Question: So when I use graphviz dot to create a simple graph is works entirely as expected, this code:
'''
digraph simple {
"<PHONE>"-> "123123"
"123123" -> "adsagj"
}
'''
Creates this image:

As expected but for some reason when I use the following code:
'''
digraph json_data {
graph [bgcolor=white]
"4d990f29-cd09-44ab-8ff2-87f9a0bebe86" [label="10811"]
"c4bffbf7-d258-4b5c-b87b-6a8bc861295d" [label="10810"]
"8f86a5cc-8a0a-4380-91f5-2ab754ab9711" [label="10809"]
"d77e4d0f-673c-4ac4-8411-ab7cc8ee840a" [label="10808"]
"8e4d4f32-2689-4e3e-991b-95319d84ef8a" [label="10807"]
"19998f18-4e0d-4060-8a3f-c66a6bb9ac22" [label="10806"]
"e3ccf1ec-5aa6-4cd5-a66f-1c0b629093e5" [label="10805"]
"8f7ac128-a046-43e7-ab51-c1214734a0c0" [label="10804"]
"f7579872-4a5c-4594-937f-b264542d6637" [label="10803"]
"38d04ed2-ea78-4c35-8265-76a58d71e3b5" [label="10802"]
"e6ffca19-6b61-426e-8f8e-f8df40ccf4cd" [label="10801"]
"bd120709-a05b-4e9c-a23e-67b656579327" [label="10800"]
"820c6728-30c5-4d9f-bbe0-f772fa2d4b2e" [label="10799"]
"3a54534d-b229-4db5-89be-f6402aaf5a9b" [label="10798"]
"5c08b7d4-faa0-45d1-8dad-e9bd2c7ef051" [label="10797"]
"b864bd1b-60ca-46a6-a1da-1ea189fef441" [label="10750"]
"45c73173-a40e-4cbe-b673-a6ae80f2df9f" [label="10746"]
"432c7e91-997a-46d8-a8f8-3298a7f7df58" [label="10740"]
"4b450007-ad7a-4d7b-9df3-c082b80b00ca" [label="10739"]
"13d9629e-f56f-4b47-bc99-376ecb14b076" [label="10729"]
"c837a0a7-78d1-40ac-bf43-7868f0ff3957" [label="10728"]
"a8cbc679-d6e8-4c6c-b715-cf8d7d23c555" [label="10663"]
"40659aaf-fe64-42fc-ae94-9987ffb3b686" [label="10619"]
"0de017a7-4ef4-495d-bee0-efaba0b4da02" [label="10618"]
"4356074e-b446-474a-89e7-e93cc158d24e" [label="10617"]
"6d517284-8254-4f10-ab98-2dea61c8d04f" [label="10568"]
"c4727989-fc6e-4212-aa63-2efdd7f1d51e" [label="10567"]
"fa4565ee-59d5-4af2-b9bd-c1632d2a6c6c" [label="10564"]
"f2b95876-df48-49e4-8f88-9e32674c33a0" [label="10400"]
"2ce72a20-14b8-41f1-b21f-47a7681c6276" [label="10368"]
"93a23f0d-c8b4-4a95-9f62-4502e42d87fc" [label="10335"]
"a44919e5-8860-4e67-8c53-42e5d439c58e" [label="10300"]
"2f4a908a-8269-4247-b374-729eac540269" [label="10299"]
"db25cc7b-ab41-4389-a8dd-cb294b504fdd" [label="10221"]
"7dd1a130-6c0f-475a-b432-562a0e338839" [label="10079"]
"85d507d8-0c2f-413d-a0db-ceeaf5569adb" [label="9660"]
"bbbc9a61-e2b2-4f6e-91cd-d46ae14b71fc" [label="9642"]
"83071b03-286a-4dd5-8f95-ccac1694d809" [label="9641"]
"1ac8fea0-791e-4d5b-9db5-095d1c1fee82" [label="9639"]
"3846ee3e-36d1-495c-9adc-088c715c257d" [label="9635"]
"c7b64c7b-c451-4d5b-905c-e465201905ef" [label="9601"]
"c0b71383-6ab0-4786-90d7-4d50588df620" [label="9245"]
"9bc5c5f2-e45f-4ae8-817e-2e2a84d63d6e" [label="9229"]
"ec25527a-f1cb-4827-896f-229fb135af50" [label="9206"]
"30e0cc04-69bf-4a98-b5b7-ad102851a539" [label="9035"]
"fb573682-cf5f-4867-a40c-d151cb2dd5fd" [label="8942"]
"20fc5d12-f614-49e8-9836-9890bb3f7a37" [label="8941"]
"5f0c0a21-cc3c-47d3-a143-a540b8f2681a" [label="8940"]
"a95a4daf-8b24-4e30-9a44-85b800e75bff" [label="8911"]
"a20078e8-1df2-42a3-8f8c-bc5b821dd2a5" [label="8898"]
"2c0c4fc1-3b3e-4a4e-aa7e-9f39c0302031" [label="8897"]
"5224aa2b-5969-4433-97cb-0cfa0c5a5110" [label="8894"]
"72233b5c-bf90-479f-9ede-8b8a6e921130" [label="8682"]
"c9a96a2f-b6b7-4235-a131-b76489d6e230" [label="8600"]
"2abf0a74-85ab-49eb-85bd-8429ec4d3bca" [label="8597"]
"b5e4c5e3-bcc1-4620-9739-9a0a10915ac2" [label="8596"]
"02b3d381-cf40-42ff-8a4e-67afaa049e2d" [label="8595"]
"d58124c5-534d-4789-b6c3-8148f970b03f" [label="8594"]
"25dfee0c-8686-4150-8f8e-ddb766f8fa11" [label="8593"]
"5586a6e8-568c-466c-a3d0-88994b493b37" [label="8592"]
"3e7781f4-5a64-4c49-be15-659669f51052" [label="8591"]
"a1d06b37-6248-4756-80be-5cce023254a8" [label="8590"]
"85b6d1ed-0458-46bc-8130-7f30a2fe6038" [label="8589"]
"26f13b51-483f-4053-b2a0-a89e6c7dc181" [label="8588"]
"22b6e967-70a7-4995-bee8-fa56babac7ac" [label="8587"]
"76aa7f44-cdb8-4641-bcf0-627fdea8b8f8" [label="8586"]
"32889ff2-3761-4885-a088-fd9c9d82f235" [label="8585"]
"47e0d907-34d2-4257-ad81-9faf89fe3e59" [label="8542"]
"5ba6cd5e-0138-49f3-a874-52b09263d57c" [label="8527"]
"3dd16fdb-79c1-47e4-94e1-db4bf3e69e72" [label="8377"]
"6cc95bb2-47d9-437d-b4d6-91e37eb765f4" [label="6373"]
"3322a081-0b4f-4241-992a-044614ab260c" [label="6372"]
"0f79d52a-3785-4f17-8732-3d958af0b98e" [label="6371"]
"916d3373-19c5-4159-9115-7982c218dfb6" [label="6370"]
"ee98f049-2a1f-468c-8f16-be9ca7d21d87" [label="6369"]
"d85211ca-bd8e-4203-a046-644835033e54" [label="6367"]
"e132a55c-f561-43a5-8584-47f3611bbf53" [label="6366"]
"b3ea090c-c534-4efa-802b-758f61c48fdb" [label="6365"]
"b9694ce4-04b0-4964-a65d-ead392830ad4" [label="6364"]
"d4b29e8e-a781-41f5-9e71-11029e12b157" [label="6362"]
"0e80a296-e282-415c-a136-adb4ab285259" [label="6360"]
"50ff3b85-f711-4eba-af67-7e4dfb8467bd" [label="6353"]
"77db6307-f2ef-4854-86af-c23a2459febc" [label="6352"]
"0a0ca52d-d2ba-4da2-8a0c-47f43af8bdd1" [label="6351"]
"e60af8ef-0416-46b1-8a28-16fdf8b10a35" [label="6350"]
"b4c59220-b3c4-471d-8fca-38daaffbd8b7" [label="6349"]
"7f64a959-37ba-4fe0-9990-968fd34e076b" [label="6348"]
"9291e7df-b044-4615-b816-1f964ce4f574" [label="6347"]
"474ef404-ed96-4226-a080-6496a600fbdc" [label="6209"]
"fe11be3f-fef2-4760-ad99-8e323f01748d" [label="6208"]
"4cccf502-fe34-4c68-94fb-dfa25fc34b90" [label="6207"]
"611d41f6-6540-4dec-95b6-fb21dc4e14a1" [label="6206"]
"d21e0d43-7595-41dd-bdc9-3984b1e2e0ef" [label="6205"]
"0da13c61-7759-4b48-951a-bcea048fad77" [label="6204"]
"0e8b0fcd-5fec-4aac-b65c-6e391bf7bfd1" [label="6203"]
"dd0340d5-c0d5-40a6-a988-d7204ec6e783" [label="6202"]
"940955cf-7bb8-497d-aea2-6e5d841b7fb1" [label="6200"]
"f8bd4edb-8a09-4912-8edb-f14f368ef7c2" [label="6197"]
"2322f347-7153-437a-843a-8f10a4e57e1b" [label="6193"]
"10876c73-aef9-40ff-b5dd-259a4ce47292" [label="6191"]
"ebb6349e-5432-4d0d-9101-e3d19d584a2c" [label="6190"]
"216eaafa-5d84-4744-989e-7d9558314dca" [label="6189"]
"9eeca7f7-ab14-4e38-8d64-8b9d54dff3f6" [label="6188"]
"aecd60a1-436a-42c3-bdc8-227547e48ba5" [label="6187"]
"77cad941-30ac-4b81-ad4a-4409f1da21ed" [label="6151"]
"6e4639ef-8e6f-427f-a417-c344d736c27b" [label="6111"]
"390ae27c-34de-49dd-b162-7bf898f3a44d" [label="6110"]
"f93323bd-dc69-4f83-b920-0aad440339d5" [label="6108"]
"864aa807-e56c-4aa2-93d6-1612710f2028" [label="6107"]
"c8287fa1-e950-402e-aa8f-83995f3d44b6" [label="5587"]
"825d4f6c-15dc-4be1-9318-a802d3f6bf12" [label="5475"]
"eff5b030-606c-4dfa-8bb0-8fe92cd525df" [label="5474"]
"f9d9e5b1-07da-44d4-934d-e88f53fc40f7" [label="5473"]
"70e957b9-8f41-4b52-9480-ce3af6a3009b" [label="5472"]
"09f4d03b-a1b3-4ed4-95c4-c62d9690982f" [label="5470"]
"de83aa71-3a24-4d7a-8ca2-661a5d942c43" [label="5469"]
"723ec621-ff8c-40ca-8efc-021dee4c4ef9" [label="5468"]
"4a0ef549-0236-4a38-b32c-4769d25e5646" [label="5467"]
"daf8022f-ae83-4336-98aa-0ace0a033243" [label="5464"]
"31c30892-de23-41ae-a580-ea4dba7ee057" [label="5463"]
"0a8b61ad-a068-4f75-8993-227149af0a57" [label="5439"]
"c771b13f-cb34-42af-b8cd-44bcd600c777" [label="5292"]
"adc7c5fc-e529-4141-a3f6-7a660f80a69f" [label="5080"]
"cd9807ad-38bf-4738-9807-0854d5bdc3d9" [label="5069"]
"fee9052b-7c71-4323-9fba-adeb2f32fdcf" [label="4991"]
"bda49732-7b5e-45ee-a38b-d6a0cb39fdde" [label="4095"]
"b2a5fab8-c92d-4b88-9283-b8432841aa87" [label="4049"]
"9983c8a8-6ef4-47e6-ae00-9f43dcdf5eeb" [label="4041"]
"24fac911-fae6-48c0-8498-78a7c97a83ad" [label="4034"]
"81190b5c-ab3a-41e8-935c-ac035710f90e" [label="4033"]
"2e28a740-7991-4cfe-8ed0-9d95c8181e29" [label="4027"]
"c3f7aceb-9004-4d9f-a719-077d3e614590" [label="4026"]
"8912e27a-6c17-46ca-b01b-219711dd1505" [label="4025"]
"b7bd2585-368e-4aa6-a512-c6a358f86af1" [label="4019"]
"9a7e1e7e-85d0-435e-8794-882679db10ce" [label="4014"]
"e853d0ac-9b8a-4e74-a6c8-1ccad3044c33" [label="4013"]
"2519b2bb-457b-4999-8789-7329cfa0f5a7" [label="4012"]
"442913d6-7af5-42d2-8dd1-63dad14efb09" [label="4011"]
"a35844d3-a419-4184-afe7-d12ab058b8db" [label="4010"]
"8e842d52-141d-481f-a5ab-3baff04a1cf9" [label="4009"]
"55b8b591-40e6-4aed-aae9-3a9489cd806f" [label="4008"]
"dfc9cfc1-f190-4fd1-bd17-780413863a17" [label="4007"]
"98c3d5b1-faf0-462c-b9f5-0ae3d530e694" [label="4006"]
"2eb027f5-ec2e-4cf2-9faa-ecb1d36875a6" [label="4005"]
"0eafc340-6753-410f-99c4-9058ee1c2451" [label="4004"]
"c01fac09-cd8f-4903-afd1-671f7581f589" [label="4003"]
"f7d6e56a-b6b8-4381-81d6-b06d1a30aa2b" [label="4002"]
"fe7ae8b7-79b8-4605-a08b-a7e2af8a7e14" [label="4001"]
"a4658afb-e92f-4f26-9b85-1ffa087a90f8" [label="4000"]
"1f3dd47c-751d-4154-bb16-cd2d75215ff8" [label="3997"]
"0114080b-d713-4023-b239-7c7dd4187f6b" [label="3996"]
"909c894b-fc1c-4af5-905c-9fc3c9eba137" [label="3995"]
"a3ca5be2-570d-4289-a683-0e10b06b1663" [label="3994"]
"ee1e04bc-6c9e-4a0b-93eb-f612260a84f5" [label="3993"]
"fe620d00-5806-48cf-b401-e43d93450c15" [label="3908"]
"33f9237c-9252-497d-bf4c-817f3c857391" [label="3907"]
"974cc56a-7189-48b0-92b4-d22b950e074e" [label="3906"]
"b9d93d71-7688-4fba-b3cb-342f5d1e0b1b" [label="3905"]
"0e301fec-33cc-4904-aa3f-f67b8bc86f5a" [label="3904"]
"067aec3d-e85b-4358-98da-9e489a74e5c9" [label="3903"]
"bb4e6be1-b9e8-4201-871d-d1b5ad5802f6" [label="3902"]
"db88c2ca-620e-4ffd-9dd5-d511325cea30" [label="3897"]
"c6bf6f2d-676e-42ab-a278-767a15e5e920" [label="3896"]
"eaaa2ba7-7e2f-4b1f-9202-20d35584fa9b" [label="3895"]
"<PHONE>-d03e-4b2b-a181-a20b440c9489" [label="3894"]
"1605342b-bacf-41fb-b58e-fd599bc6153c" [label="3891"]
"f861bf3a-4068-4d1d-b265-a2313cd8ca17" [label="3890"]
"112c245b-b5c8-4fae-98ae-1766c0cb5928" [label="3265"]
"90eee544-ec97-4875-95a1-23949bd8c478" [label="2750"]
"c4bffbf7-d258-4b5c-b87b-6a8bc861295d" -> "3a54534d-b229-4db5-89be-f6402aaf5a9b"
"8f86a5cc-8a0a-4380-91f5-2ab754ab9711" -> "3a54534d-b229-4db5-89be-f6402aaf5a9b"
"d77e4d0f-673c-4ac4-8411-ab7cc8ee840a" -> "3a54534d-b229-4db5-89be-f6402aaf5a9b"
"8e4d4f32-2689-4e3e-991b-95319d84ef8a" -> "3a54534d-b229-4db5-89be-f6402aaf5a9b"
"19998f18-4e0d-4060-8a3f-c66a6bb9ac22" -> "3a54534d-b229-4db5-89be-f6402aaf5a9b"
"e3ccf1ec-5aa6-4cd5-a66f-1c0b629093e5" -> "3a54534d-b229-4db5-89be-f6402aaf5a9b"
"8f7ac128-a046-43e7-ab51-c1214734a0c0" -> "3a54534d-b229-4db5-89be-f6402aaf5a9b"
"f7579872-4a5c-4594-937f-b264542d6637" -> "3a54534d-b229-4db5-89be-f6402aaf5a9b"
"38d04ed2-ea78-4c35-8265-76a58d71e3b5" -> "3a54534d-b229-4db5-89be-f6402aaf5a9b"
"e6ffca19-6b61-426e-8f8e-f8df40ccf4cd" -> "3a54534d-b229-4db5-89be-f6402aaf5a9b"
"bd120709-a05b-4e9c-a23e-67b656579327" -> "3a54534d-b229-4db5-89be-f6402aaf5a9b"
"820c6728-30c5-4d9f-bbe0-f772fa2d4b2e" -> "3a54534d-b229-4db5-89be-f6402aaf5a9b"
"3a54534d-b229-4db5-89be-f6402aaf5a9b" -> "4d990f29-cd09-44ab-8ff2-87f9a0bebe86"
"5c08b7d4-faa0-45d1-8dad-e9bd2c7ef051" -> "3a54534d-b229-4db5-89be-f6402aaf5a9b"
"b864bd1b-60ca-46a6-a1da-1ea189fef441" -> "83071b03-286a-4dd5-8f95-ccac1694d809"
"45c73173-a40e-4cbe-b673-a6ae80f2df9f" -> "83071b03-286a-4dd5-8f95-ccac1694d809"
"432c7e91-997a-46d8-a8f8-3298a7f7df58" -> "83071b03-286a-4dd5-8f95-ccac1694d809"
"4b450007-ad7a-4d7b-9df3-c082b80b00ca" -> "c4727989-fc6e-4212-aa63-2efdd7f1d51e"
"13d9629e-f56f-4b47-bc99-376ecb14b076" -> "c4727989-fc6e-4212-aa63-2efdd7f1d51e"
"c837a0a7-78d1-40ac-bf43-7868f0ff3957" -> "c4727989-fc6e-4212-aa63-2efdd7f1d51e"
"a8cbc679-d6e8-4c6c-b715-cf8d7d23c555" -> "c4727989-fc6e-4212-aa63-2efdd7f1d51e"
"40659aaf-fe64-42fc-ae94-9987ffb3b686" -> "c4727989-fc6e-4212-aa63-2efdd7f1d51e"
"0de017a7-4ef4-495d-bee0-efaba0b4da02" -> "c4727989-fc6e-4212-aa63-2efdd7f1d51e"
"6d517284-8254-4f10-ab98-2dea61c8d04f" -> "83071b03-286a-4dd5-8f95-ccac1694d809"
"c4727989-fc6e-4212-aa63-2efdd7f1d51e" -> "4356074e-b446-474a-89e7-e93cc158d24e"
"fa4565ee-59d5-4af2-b9bd-c1632d2a6c6c" -> "c4727989-fc6e-4212-aa63-2efdd7f1d51e"
"2ce72a20-14b8-41f1-b21f-47a7681c6276" -> "c4727989-fc6e-4212-aa63-2efdd7f1d51e"
"93a23f0d-c8b4-4a95-9f62-4502e42d87fc" -> "83071b03-286a-4dd5-8f95-ccac1694d809"
"a44919e5-8860-4e67-8c53-42e5d439c58e" -> "83071b03-286a-4dd5-8f95-ccac1694d809"
"2f4a908a-8269-4247-b374-729eac540269" -> "83071b03-286a-4dd5-8f95-ccac1694d809"
"db25cc7b-ab41-4389-a8dd-cb294b504fdd" -> "83071b03-286a-4dd5-8f95-ccac1694d809"
"7dd1a130-6c0f-475a-b432-562a0e338839" -> "83071b03-286a-4dd5-8f95-ccac1694d809"
"85d507d8-0c2f-413d-a0db-ceeaf5569adb" -> "c4727989-fc6e-4212-aa63-2efdd7f1d51e"
"bbbc9a61-e2b2-4f6e-91cd-d46ae14b71fc" -> "c4727989-fc6e-4212-aa63-2efdd7f1d51e"
"83071b03-286a-4dd5-8f95-ccac1694d809" -> "f2b95876-df48-49e4-8f88-9e32674c33a0"
"1ac8fea0-791e-4d5b-9db5-095d1c1fee82" -> "c4727989-fc6e-4212-aa63-2efdd7f1d51e"
"3846ee3e-36d1-495c-9adc-088c715c257d" -> "c4727989-fc6e-4212-aa63-2efdd7f1d51e"
"c7b64c7b-c451-4d5b-905c-e465201905ef" -> "c4727989-fc6e-4212-aa63-2efdd7f1d51e"
"c0b71383-6ab0-4786-90d7-4d50588df620" -> "7dd1a130-6c0f-475a-b432-562a0e338839"
"9bc5c5f2-e45f-4ae8-817e-2e2a84d63d6e" -> "83071b03-286a-4dd5-8f95-ccac1694d809"
"ec25527a-f1cb-4827-896f-229fb135af50" -> "83071b03-286a-4dd5-8f95-ccac1694d809"
"30e0cc04-69bf-4a98-b5b7-ad102851a539" -> "c0b71383-6ab0-4786-90d7-4d50588df620"
"fb573682-cf5f-4867-a40c-d151cb2dd5fd" -> "5c08b7d4-faa0-45d1-8dad-e9bd2c7ef051"
"20fc5d12-f614-49e8-9836-9890bb3f7a37" -> "fb573682-cf5f-4867-a40c-d151cb2dd5fd"
"5f0c0a21-cc3c-47d3-a143-a540b8f2681a" -> "83071b03-286a-4dd5-8f95-ccac1694d809"
"a95a4daf-8b24-4e30-9a44-85b800e75bff" -> "c4727989-fc6e-4212-aa63-2efdd7f1d51e"
"a20078e8-1df2-42a3-8f8c-bc5b821dd2a5" -> "c4727989-fc6e-4212-aa63-2efdd7f1d51e"
"2c0c4fc1-3b3e-4a4e-aa7e-9f39c0302031" -> "c4727989-fc6e-4212-aa63-2efdd7f1d51e"
"5224aa2b-5969-4433-97cb-0cfa0c5a5110" -> "c4727989-fc6e-4212-aa63-2efdd7f1d51e"
"72233b5c-bf90-479f-9ede-8b8a6e921130" -> "c7b64c7b-c451-4d5b-905c-e465201905ef"
"c9a96a2f-b6b7-4235-a131-b76489d6e230" -> "72233b5c-bf90-479f-9ede-8b8a6e921130"
"2abf0a74-85ab-49eb-85bd-8429ec4d3bca" -> "32889ff2-3761-4885-a088-fd9c9d82f235"
"b5e4c5e3-bcc1-4620-9739-9a0a10915ac2" -> "32889ff2-3761-4885-a088-fd9c9d82f235"
"02b3d381-cf40-42ff-8a4e-67afaa049e2d" -> "32889ff2-3761-4885-a088-fd9c9d82f235"
"d58124c5-534d-4789-b6c3-8148f970b03f" -> "32889ff2-3761-4885-a088-fd9c9d82f235"
"5586a6e8-568c-466c-a3d0-88994b493b37" -> "32889ff2-3761-4885-a088-fd9c9d82f235"
"3e7781f4-5a64-4c49-be15-659669f51052" -> "32889ff2-3761-4885-a088-fd9c9d82f235"
"a1d06b37-6248-4756-80be-5cce023254a8" -> "32889ff2-3761-4885-a088-fd9c9d82f235"
"85b6d1ed-0458-46bc-8130-7f30a2fe6038" -> "32889ff2-3761-4885-a088-fd9c9d82f235"
"26f13b51-483f-4053-b2a0-a89e6c7dc181" -> "32889ff2-3761-4885-a088-fd9c9d82f235"
"22b6e967-70a7-4995-bee8-fa56babac7ac" -> "32889ff2-3761-4885-a088-fd9c9d82f235"
"76aa7f44-cdb8-4641-bcf0-627fdea8b8f8" -> "32889ff2-3761-4885-a088-fd9c9d82f235"
"32889ff2-3761-4885-a088-fd9c9d82f235" -> "25dfee0c-8686-4150-8f8e-ddb766f8fa11"
"47e0d907-34d2-4257-ad81-9faf89fe3e59" -> "32889ff2-3761-4885-a088-fd9c9d82f235"
"5ba6cd5e-0138-49f3-a874-52b09263d57c" -> "47e0d907-34d2-4257-ad81-9faf89fe3e59"
"3dd16fdb-79c1-47e4-94e1-db4bf3e69e72" -> "5ba6cd5e-0138-49f3-a874-52b09263d57c"
"3322a081-0b4f-4241-992a-044614ab260c" -> "7f64a959-37ba-4fe0-9990-968fd34e076b"
"916d3373-19c5-4159-9115-7982c218dfb6" -> "7f64a959-37ba-4fe0-9990-968fd34e076b"
"ee98f049-2a1f-468c-8f16-be9ca7d21d87" -> "7f64a959-37ba-4fe0-9990-968fd34e076b"
"d85211ca-bd8e-4203-a046-644835033e54" -> "7f64a959-37ba-4fe0-9990-968fd34e076b"
"b3ea090c-c534-4efa-802b-758f61c48fdb" -> "7f64a959-37ba-4fe0-9990-968fd34e076b"
"b9694ce4-04b0-4964-a65d-ead392830ad4" -> "7f64a959-37ba-4fe0-9990-968fd34e076b"
"d4b29e8e-a781-41f5-9e71-11029e12b157" -> "7f64a959-37ba-4fe0-9990-968fd34e076b"
"0e80a296-e282-415c-a136-adb4ab285259" -> "7f64a959-37ba-4fe0-9990-968fd34e076b"
"50ff3b85-f711-4eba-af67-7e4dfb8467bd" -> "7f64a959-37ba-4fe0-9990-968fd34e076b"
"e60af8ef-0416-46b1-8a28-16fdf8b10a35" -> "7f64a959-37ba-4fe0-9990-968fd34e076b"
"b4c59220-b3c4-471d-8fca-38daaffbd8b7" -> "7f64a959-37ba-4fe0-9990-968fd34e076b"
"9291e7df-b044-4615-b816-1f964ce4f574" -> "7f64a959-37ba-4fe0-9990-968fd34e076b"
"474ef404-ed96-4226-a080-6496a600fbdc" -> "0da13c61-7759-4b48-951a-bcea048fad77"
"fe11be3f-fef2-4760-ad99-8e323f01748d" -> "0da13c61-7759-4b48-951a-bcea048fad77"
"4cccf502-fe34-4c68-94fb-dfa25fc34b90" -> "0da13c61-7759-4b48-951a-bcea048fad77"
"611d41f6-6540-4dec-95b6-fb21dc4e14a1" -> "0da13c61-7759-4b48-951a-bcea048fad77"
"0da13c61-7759-4b48-951a-bcea048fad77" -> "d21e0d43-7595-41dd-bdc9-3984b1e2e0ef"
"0e8b0fcd-5fec-4aac-b65c-6e391bf7bfd1" -> "0da13c61-7759-4b48-951a-bcea048fad77"
"dd0340d5-c0d5-40a6-a988-d7204ec6e783" -> "9291e7df-b044-4615-b816-1f964ce4f574"
"940955cf-7bb8-497d-aea2-6e5d841b7fb1" -> "0da13c61-7759-4b48-951a-bcea048fad77"
"f8bd4edb-8a09-4912-8edb-f14f368ef7c2" -> "0da13c61-7759-4b48-951a-bcea048fad77"
"2322f347-7153-437a-843a-8f10a4e57e1b" -> "0da13c61-7759-4b48-951a-bcea048fad77"
"10876c73-aef9-40ff-b5dd-259a4ce47292" -> "0da13c61-7759-4b48-951a-bcea048fad77"
"ebb6349e-5432-4d0d-9101-e3d19d584a2c" -> "0da13c61-7759-4b48-951a-bcea048fad77"
"216eaafa-5d84-4744-989e-7d9558314dca" -> "0da13c61-7759-4b48-951a-bcea048fad77"
"9eeca7f7-ab14-4e38-8d64-8b9d54dff3f6" -> "0da13c61-7759-4b48-951a-bcea048fad77"
"aecd60a1-436a-42c3-bdc8-227547e48ba5" -> "0da13c61-7759-4b48-951a-bcea048fad77"
"77cad941-30ac-4b81-ad4a-4409f1da21ed" -> "dd0340d5-c0d5-40a6-a988-d7204ec6e783"
"6e4639ef-8e6f-427f-a417-c344d736c27b" -> "0da13c61-7759-4b48-951a-bcea048fad77"
"390ae27c-34de-49dd-b162-7bf898f3a44d" -> "0da13c61-7759-4b48-951a-bcea048fad77"
"f93323bd-dc69-4f83-b920-0aad440339d5" -> "f861bf3a-4068-4d1d-b265-a2313cd8ca17"
"864aa807-e56c-4aa2-93d6-1612710f2028" -> "0da13c61-7759-4b48-951a-bcea048fad77"
"c8287fa1-e950-402e-aa8f-83995f3d44b6" -> "0da13c61-7759-4b48-951a-bcea048fad77"
"825d4f6c-15dc-4be1-9318-a802d3f6bf12" -> "31c30892-de23-41ae-a580-ea4dba7ee057"
"eff5b030-606c-4dfa-8bb0-8fe92cd525df" -> "31c30892-de23-41ae-a580-ea4dba7ee057"
"f9d9e5b1-07da-44d4-934d-e88f53fc40f7" -> "31c30892-de23-41ae-a580-ea4dba7ee057"
"70e957b9-8f41-4b52-9480-ce3af6a3009b" -> "31c30892-de23-41ae-a580-ea4dba7ee057"
"09f4d03b-a1b3-4ed4-95c4-c62d9690982f" -> "31c30892-de23-41ae-a580-ea4dba7ee057"
"de83aa71-3a24-4d7a-8ca2-661a5d942c43" -> "31c30892-de23-41ae-a580-ea4dba7ee057"
"723ec621-ff8c-40ca-8efc-021dee4c4ef9" -> "31c30892-de23-41ae-a580-ea4dba7ee057"
"4a0ef549-0236-4a38-b32c-4769d25e5646" -> "31c30892-de23-41ae-a580-ea4dba7ee057"
"31c30892-de23-41ae-a580-ea4dba7ee057" -> "daf8022f-ae83-4336-98aa-0ace0a033243"
"0a8b61ad-a068-4f75-8993-227149af0a57" -> "31c30892-de23-41ae-a580-ea4dba7ee057"
"c771b13f-cb34-42af-b8cd-44bcd600c777" -> "fee9052b-7c71-4323-9fba-adeb2f32fdcf"
"adc7c5fc-e529-4141-a3f6-7a660f80a69f" -> "31c30892-de23-41ae-a580-ea4dba7ee057"
"cd9807ad-38bf-4738-9807-0854d5bdc3d9" -> "31c30892-de23-41ae-a580-ea4dba7ee057"
"fee9052b-7c71-4323-9fba-adeb2f32fdcf" -> "0a8b61ad-a068-4f75-8993-227149af0a57"
"bda49732-7b5e-45ee-a38b-d6a0cb39fdde" -> "33f9237c-9252-497d-bf4c-817f3c857391"
"b2a5fab8-c92d-4b88-9283-b8432841aa87" -> "2e28a740-7991-4cfe-8ed0-9d95c8181e29"
"9983c8a8-6ef4-47e6-ae00-9f43dcdf5eeb" -> "33f9237c-9252-497d-bf4c-817f3c857391"
"81190b5c-ab3a-41e8-935c-ac035710f90e" -> "33f9237c-9252-497d-bf4c-817f3c857391"
"2e28a740-7991-4cfe-8ed0-9d95c8181e29" -> "bb4e6be1-b9e8-4201-871d-d1b5ad5802f6"
"8912e27a-6c17-46ca-b01b-219711dd1505" -> "33f9237c-9252-497d-bf4c-817f3c857391"
"b7bd2585-368e-4aa6-a512-c6a358f86af1" -> "33f9237c-9252-497d-bf4c-817f3c857391"
"9a7e1e7e-85d0-435e-8794-882679db10ce" -> "33f9237c-9252-497d-bf4c-817f3c857391"
"2519b2bb-457b-4999-8789-7329cfa0f5a7" -> "067aec3d-e85b-4358-98da-9e489a74e5c9"
"442913d6-7af5-42d2-8dd1-63dad14efb09" -> "067aec3d-e85b-4358-98da-9e489a74e5c9"
"a35844d3-a419-4184-afe7-d12ab058b8db" -> "067aec3d-e85b-4358-98da-9e489a74e5c9"
"8e842d52-141d-481f-a5ab-3baff04a1cf9" -> "067aec3d-e85b-4358-98da-9e489a74e5c9"
"55b8b591-40e6-4aed-aae9-3a9489cd806f" -> "067aec3d-e85b-4358-98da-9e489a74e5c9"
"dfc9cfc1-f190-4fd1-bd17-780413863a17" -> "067aec3d-e85b-4358-98da-9e489a74e5c9"
"98c3d5b1-faf0-462c-b9f5-0ae3d530e694" -> "067aec3d-e85b-4358-98da-9e489a74e5c9"
"2eb027f5-ec2e-4cf2-9faa-ecb1d36875a6" -> "067aec3d-e85b-4358-98da-9e489a74e5c9"
"0eafc340-6753-410f-99c4-9058ee1c2451" -> "067aec3d-e85b-4358-98da-9e489a74e5c9"
"c01fac09-cd8f-4903-afd1-671f7581f589" -> "067aec3d-e85b-4358-98da-9e489a74e5c9"
"f7d6e56a-b6b8-4381-81d6-b06d1a30aa2b" -> "067aec3d-e85b-4358-98da-9e489a74e5c9"
"fe7ae8b7-79b8-4605-a08b-a7e2af8a7e14" -> "067aec3d-e85b-4358-98da-9e489a74e5c9"
"a4658afb-e92f-4f26-9b85-1ffa087a90f8" -> "067aec3d-e85b-4358-98da-9e489a74e5c9"
"1f3dd47c-751d-4154-bb16-cd2d75215ff8" -> "33f9237c-9252-497d-bf4c-817f3c857391"
"909c894b-fc1c-4af5-905c-9fc3c9eba137" -> "1605342b-bacf-41fb-b58e-fd599bc6153c"
"a3ca5be2-570d-4289-a683-0e10b06b1663" -> "909c894b-fc1c-4af5-905c-9fc3c9eba137"
"ee1e04bc-6c9e-4a0b-93eb-f612260a84f5" -> "a3ca5be2-570d-4289-a683-0e10b06b1663"
"974cc56a-7189-48b0-92b4-d22b950e074e" -> "ee1e04bc-6c9e-4a0b-93eb-f612260a84f5"
"b9d93d71-7688-4fba-b3cb-342f5d1e0b1b" -> "33f9237c-9252-497d-bf4c-817f3c857391"
"0e301fec-33cc-4904-aa3f-f67b8bc86f5a" -> "33f9237c-9252-497d-bf4c-817f3c857391"
"067aec3d-e85b-4358-98da-9e489a74e5c9" -> "e853d0ac-9b8a-4e74-a6c8-1ccad3044c33"
"bb4e6be1-b9e8-4201-871d-d1b5ad5802f6" -> "33f9237c-9252-497d-bf4c-817f3c857391"
"db88c2ca-620e-4ffd-9dd5-d511325cea30" -> "067aec3d-e85b-4358-98da-9e489a74e5c9"
"eaaa2ba7-7e2f-4b1f-9202-20d35584fa9b" -> "31c30892-de23-41ae-a580-ea4dba7ee057"
"1605342b-bacf-41fb-b58e-fd599bc6153c" -> "067aec3d-e85b-4358-98da-9e489a74e5c9"
"f861bf3a-4068-4d1d-b265-a2313cd8ca17" -> "c8287fa1-e950-402e-aa8f-83995f3d44b6"
"112c245b-b5c8-4fae-98ae-1766c0cb5928" -> "31c30892-de23-41ae-a580-ea4dba7ee057"
"90eee544-ec97-4875-95a1-23949bd8c478" -> "33f9237c-9252-497d-bf4c-817f3c857391"
}
'''
I'm just given a completely black ~3200x300px image with a size of around 90kb. I can't figure out why this is the case. Any help would be appreciated!
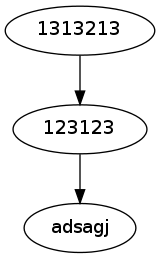
Answer: There must be a problem with your version/install.
Graphviz 2.28 on a windows system produces this output (11605x635px !):

Try 'dot -version' to see version number and information about installed plugins & config file.